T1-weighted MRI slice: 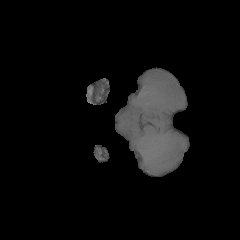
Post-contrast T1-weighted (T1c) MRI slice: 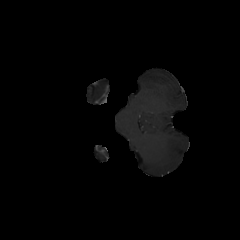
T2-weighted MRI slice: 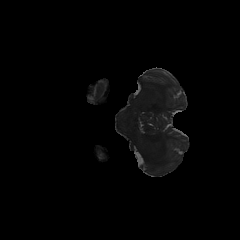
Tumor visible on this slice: no